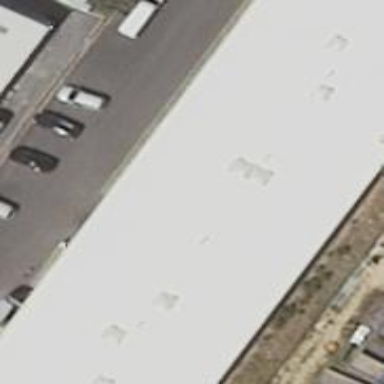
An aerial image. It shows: Industrial building with flat roof.